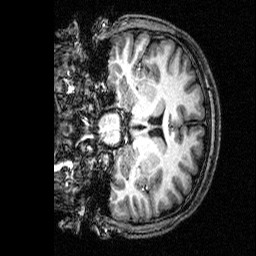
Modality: T1w
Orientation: coronal
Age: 26
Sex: male
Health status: healthy
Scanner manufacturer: siemens
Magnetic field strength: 3 T
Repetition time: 2.5 s
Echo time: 0.00393 s